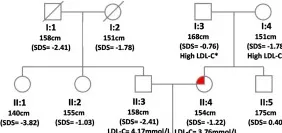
Information on case 2. (C) Pedigree.
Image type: chart (chart)